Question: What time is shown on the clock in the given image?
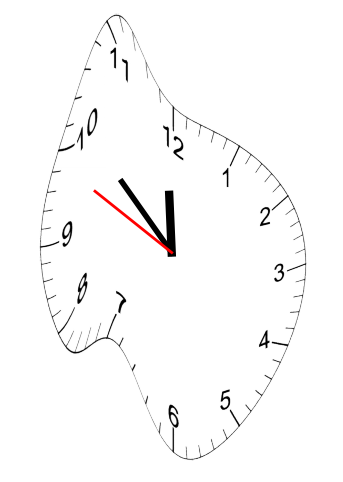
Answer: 11:51:49